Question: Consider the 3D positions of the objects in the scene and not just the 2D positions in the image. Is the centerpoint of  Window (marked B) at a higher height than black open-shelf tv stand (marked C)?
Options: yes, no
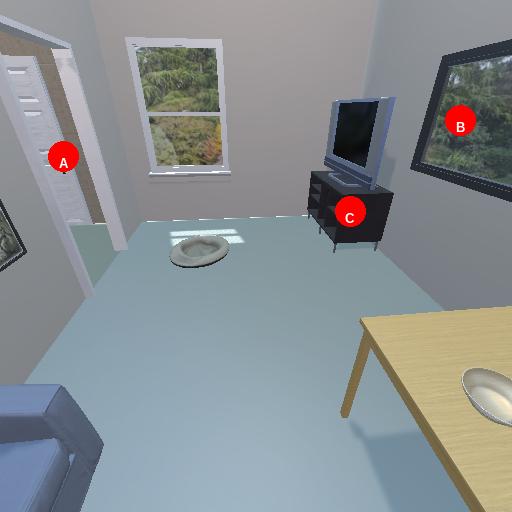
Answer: yes